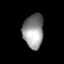
Tissue: lung
Cell type: Pericytes
Senescence score: 0.6253
Nuclear area (px): 690
Mean DAPI intensity: 144.287